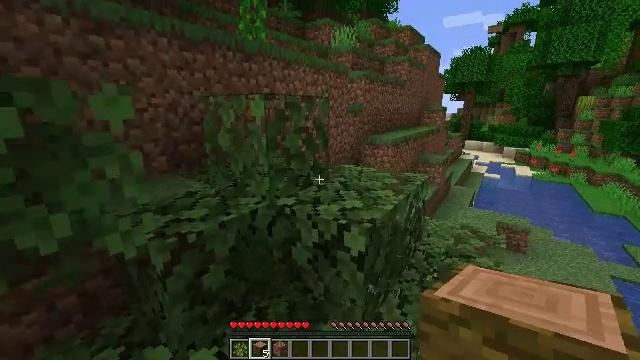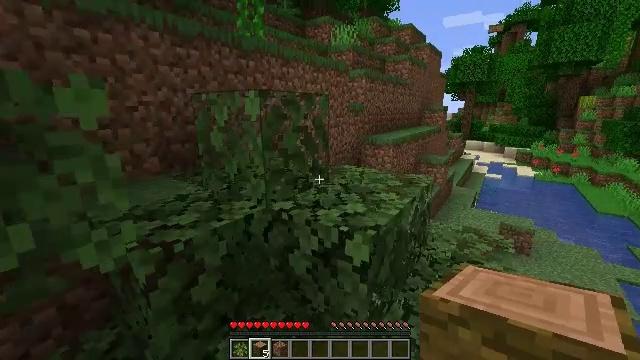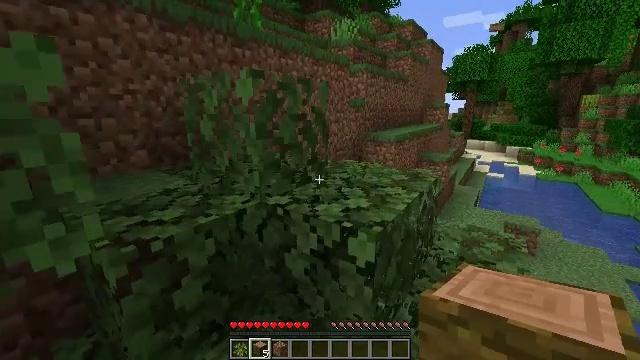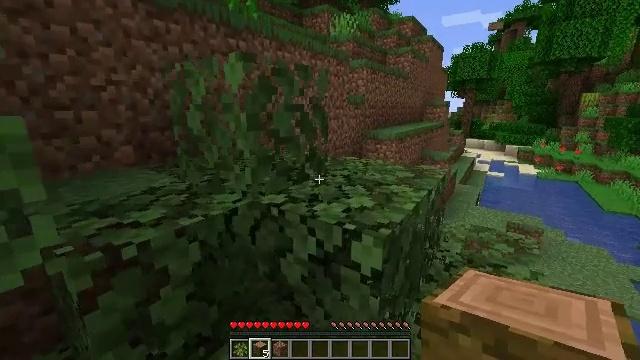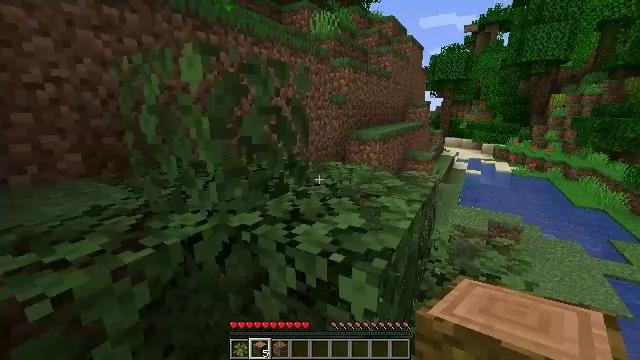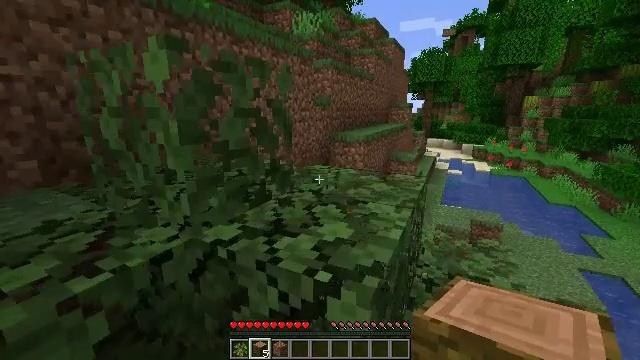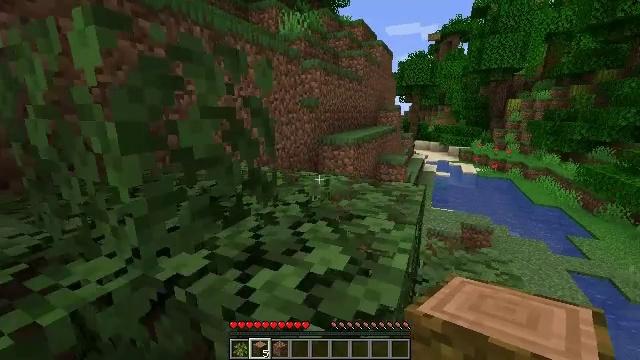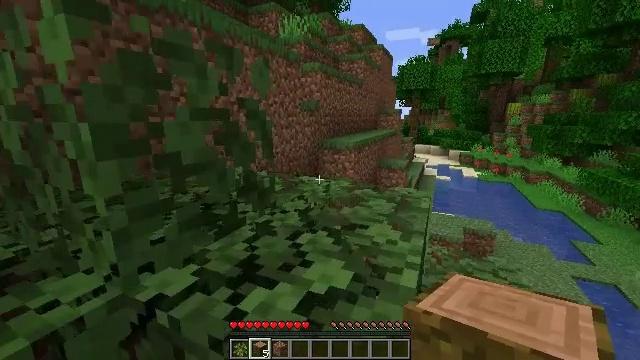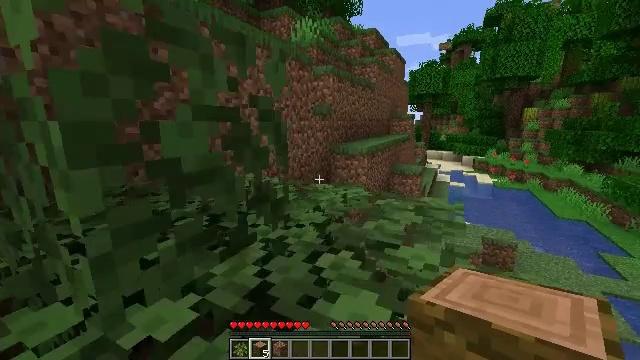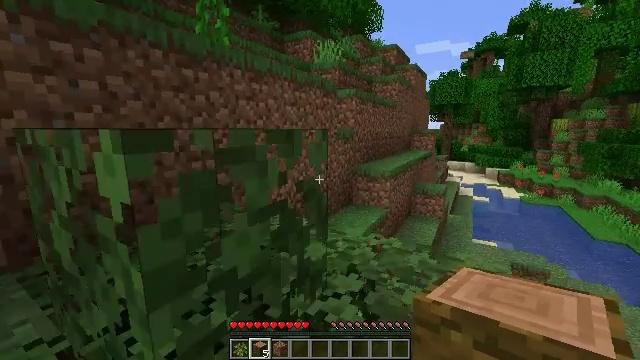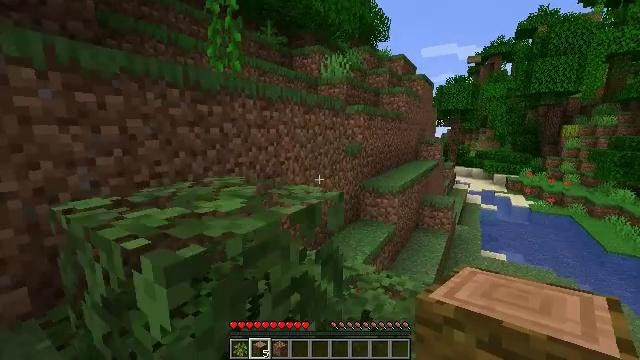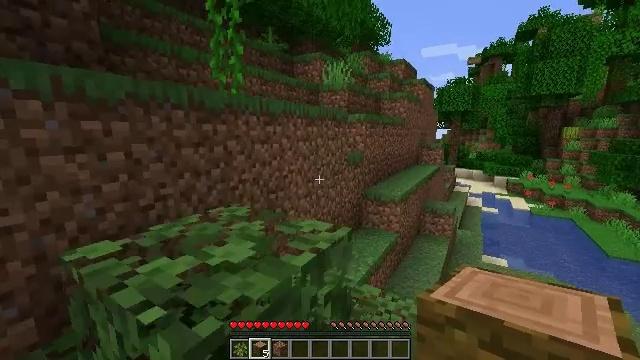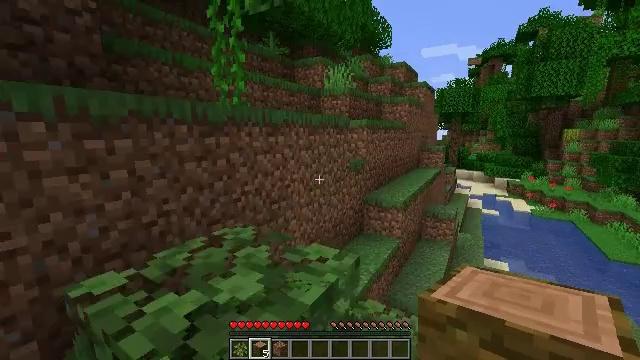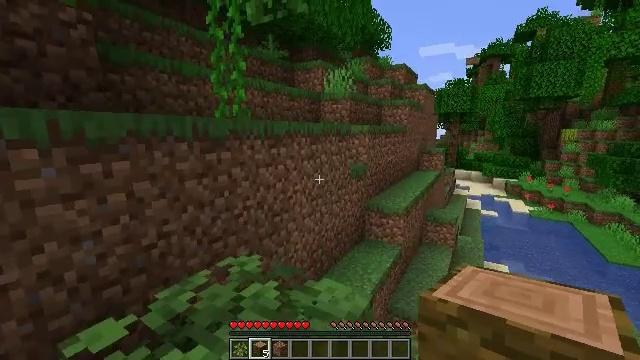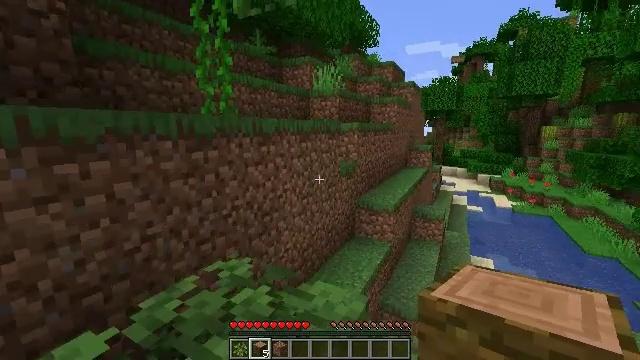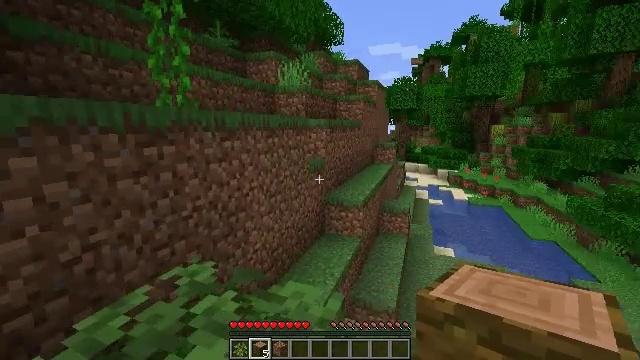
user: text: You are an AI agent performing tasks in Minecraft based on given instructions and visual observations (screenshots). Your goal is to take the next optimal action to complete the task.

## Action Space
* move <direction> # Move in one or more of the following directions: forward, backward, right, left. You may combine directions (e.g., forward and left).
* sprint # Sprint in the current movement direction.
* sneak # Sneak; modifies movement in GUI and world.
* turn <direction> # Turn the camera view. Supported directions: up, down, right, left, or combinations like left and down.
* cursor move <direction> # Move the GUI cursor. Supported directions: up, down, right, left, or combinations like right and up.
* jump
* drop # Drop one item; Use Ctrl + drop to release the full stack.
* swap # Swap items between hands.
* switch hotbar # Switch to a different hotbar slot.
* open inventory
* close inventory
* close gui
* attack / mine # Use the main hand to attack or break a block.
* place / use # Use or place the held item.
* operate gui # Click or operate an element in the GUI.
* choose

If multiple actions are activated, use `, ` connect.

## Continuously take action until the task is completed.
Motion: motion action
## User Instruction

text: Obtain jungle planks by crafting jungle logs.
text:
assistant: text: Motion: move forward, jump
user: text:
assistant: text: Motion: move forward, jump
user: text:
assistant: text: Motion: move forward
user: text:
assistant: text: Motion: move forward, turn right
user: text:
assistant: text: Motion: move forward, turn right
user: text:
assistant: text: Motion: move forward, turn right
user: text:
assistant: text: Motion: move forward
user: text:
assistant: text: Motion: move forward, turn left and up
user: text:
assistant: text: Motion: move forward, turn left and up, jump
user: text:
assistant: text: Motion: move forward, turn left, jump
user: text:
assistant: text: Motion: move forward, jump
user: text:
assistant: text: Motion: move forward
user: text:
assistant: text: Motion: move forward
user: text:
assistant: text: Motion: move forward, turn right
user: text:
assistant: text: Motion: move forward, turn right
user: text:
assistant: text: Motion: move forward, turn right
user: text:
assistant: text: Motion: move forward, turn right
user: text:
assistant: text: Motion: move forward
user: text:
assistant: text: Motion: move forward
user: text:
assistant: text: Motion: move forward
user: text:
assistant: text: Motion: move forward
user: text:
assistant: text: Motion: move forward
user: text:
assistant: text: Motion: move forward, turn left
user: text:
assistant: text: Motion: move forward, turn left
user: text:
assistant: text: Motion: move forward, turn left and up
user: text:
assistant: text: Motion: move forward, turn left and up
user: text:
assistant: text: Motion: move forward, turn left
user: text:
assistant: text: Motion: move forward
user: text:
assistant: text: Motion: move forward
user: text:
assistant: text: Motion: move forward, turn right